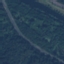
Land use / land cover class: Highway